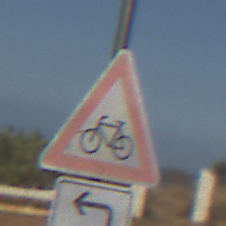
Verkehrszeichen: RadverkehrRechts
Zusatzzeichen unten: RichtungsangabeDurchPfeile2
Umgebung: Outdoor, Nature
Tageszeit: MorningAfternoon
Wetter: Clear
Licht: Natural
Jahreszeit: NotSpecified
Kontrast: HighContrast